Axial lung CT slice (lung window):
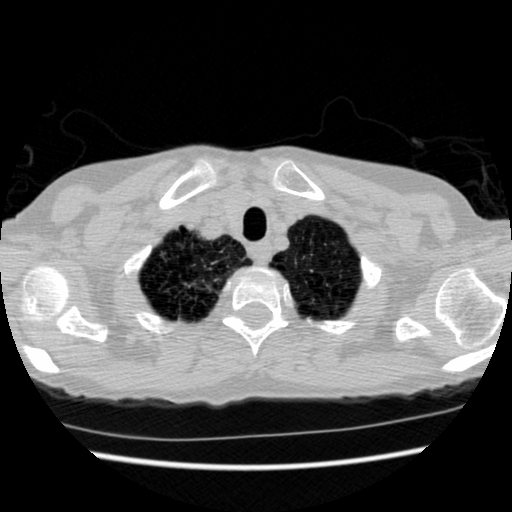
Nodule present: yes
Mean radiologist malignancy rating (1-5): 4